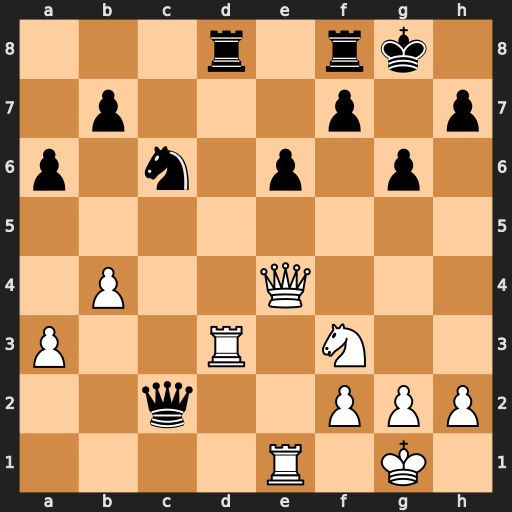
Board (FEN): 3r1rk1/1p3p1p/p1n1p1p1/8/1P2Q3/P2R1N2/2q2PPP/4R1K1
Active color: w
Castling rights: -
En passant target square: -
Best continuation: Rxd8 Qxe4 Rxf8+ Kxf8 Rxe4